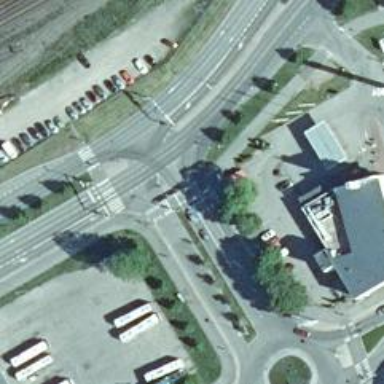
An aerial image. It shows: Cycleway with marked crossing. There is asphalt surface with crossing island.